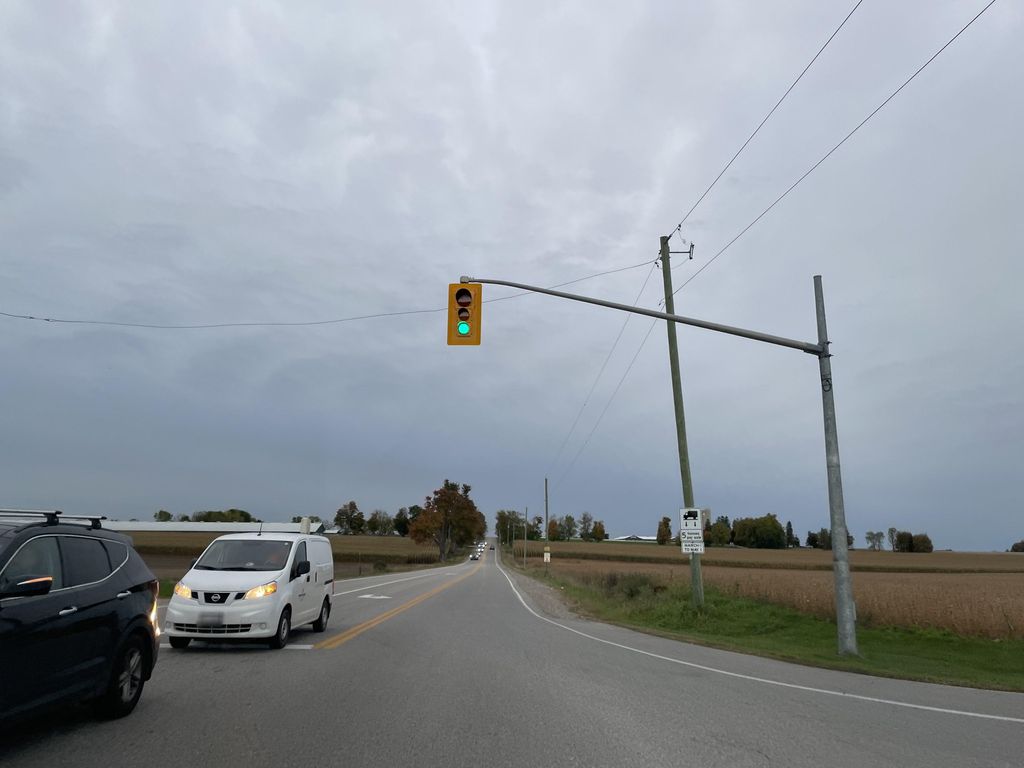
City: kitchener-waterloo